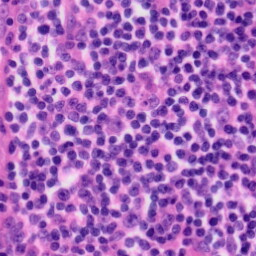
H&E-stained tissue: Tonsil